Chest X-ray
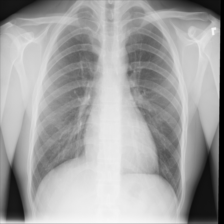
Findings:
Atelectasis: negative
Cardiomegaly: negative
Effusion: negative
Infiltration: negative
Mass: negative
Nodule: negative
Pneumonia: negative
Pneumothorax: negative
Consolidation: negative
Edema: negative
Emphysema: negative
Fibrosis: negative
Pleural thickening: negative
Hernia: negative